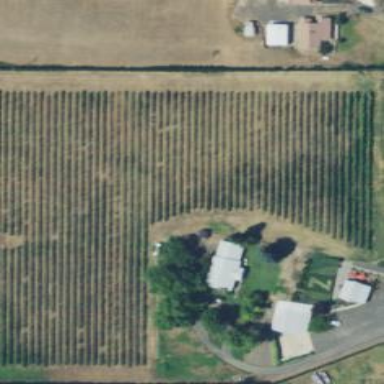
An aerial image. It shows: Beautiful vineyard in the countryside.